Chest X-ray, PA view. Patient: 50 years old, sex F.
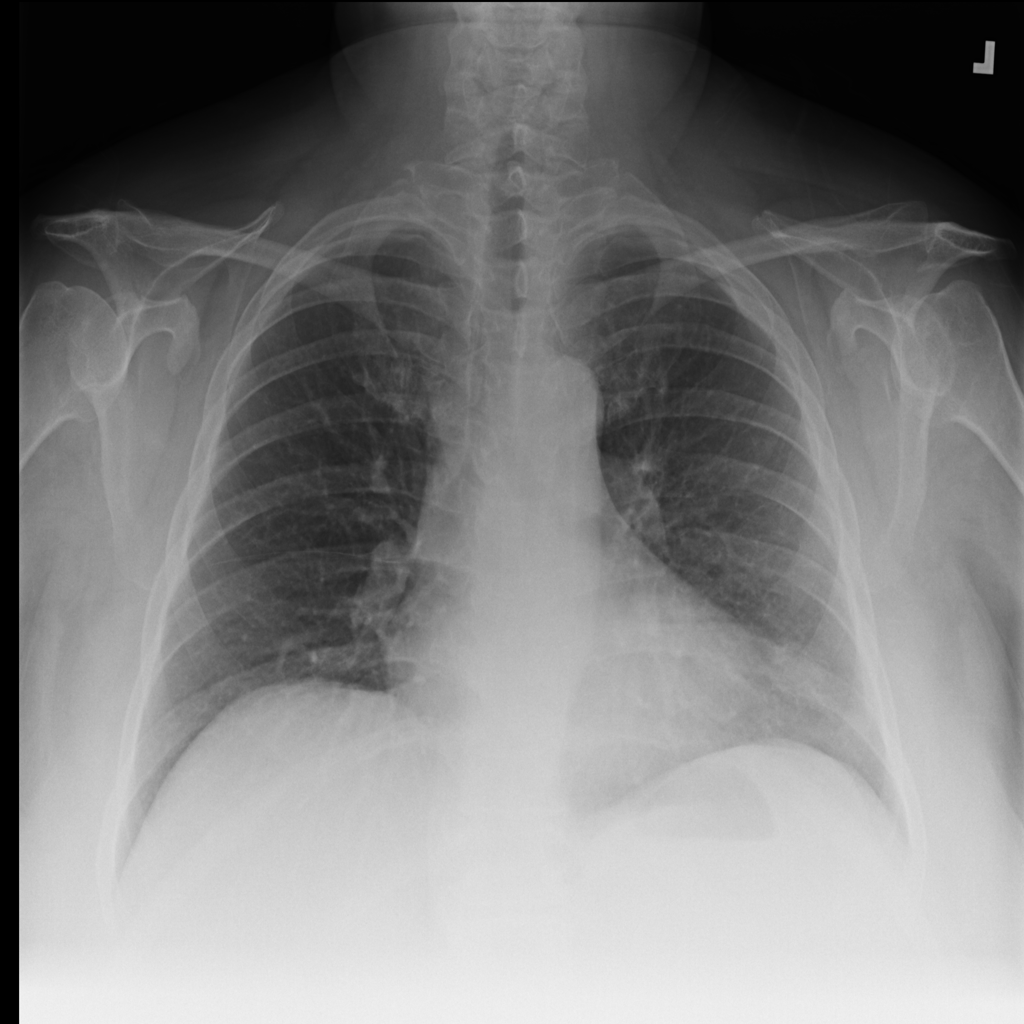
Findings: No Finding